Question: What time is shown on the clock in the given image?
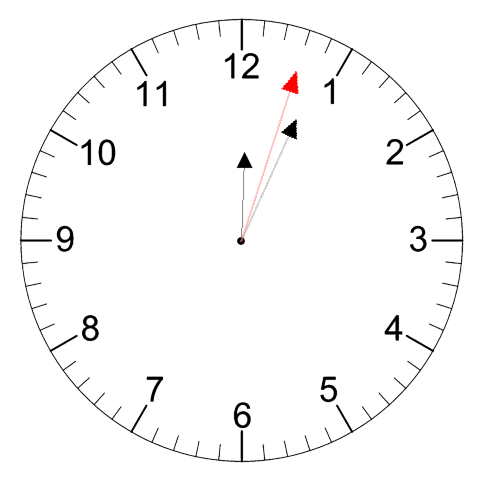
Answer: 12:04:03